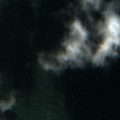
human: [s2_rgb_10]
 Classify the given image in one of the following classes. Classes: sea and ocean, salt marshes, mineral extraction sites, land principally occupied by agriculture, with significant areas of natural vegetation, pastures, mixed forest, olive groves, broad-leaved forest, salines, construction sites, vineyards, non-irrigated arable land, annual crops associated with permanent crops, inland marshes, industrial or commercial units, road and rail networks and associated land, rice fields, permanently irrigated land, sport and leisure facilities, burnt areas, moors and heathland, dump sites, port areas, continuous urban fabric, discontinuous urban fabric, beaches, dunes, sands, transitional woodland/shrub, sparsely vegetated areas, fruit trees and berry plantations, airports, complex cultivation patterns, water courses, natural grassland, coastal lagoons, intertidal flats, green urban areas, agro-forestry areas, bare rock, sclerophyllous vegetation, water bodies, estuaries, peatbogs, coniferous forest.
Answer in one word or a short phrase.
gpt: sea and ocean